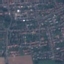
Land use / land cover: Residential